Interaction volume radius: 10 \u00c5
Interaction volume height: 15 \u00c5
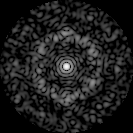
Disorder parameter: 0.7802